Interaction volume radius: 5 \u00c5
Interaction volume height: 10 \u00c5
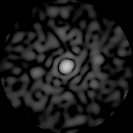
Disorder parameter: 0.8125